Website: walmart
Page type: delivery-shipping
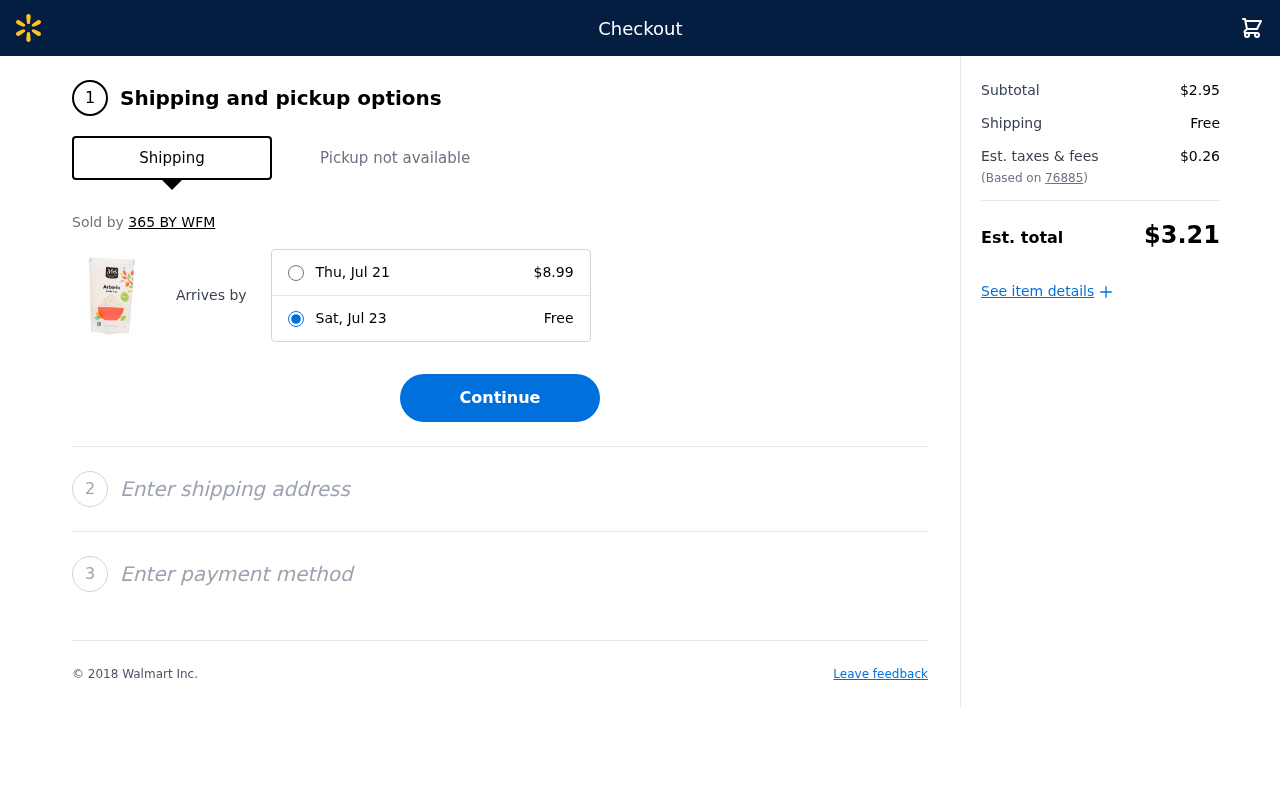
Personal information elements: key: PII_POSTCODE
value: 76885
Product elements: key: PRODUCT1_BRAND
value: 365 BY WFM
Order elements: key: ORDER_EXPRESS_DATE
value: Thu, Jul 21
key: ORDER_EXPRESS_PRICE
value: $8.99
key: ORDER_DELIVERY_DATE
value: Sat, Jul 23
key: ORDER_SHIPPING_COST
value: Free
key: ORDER_SUBTOTAL
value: $2.95
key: ORDER_SHIPPING_COST2
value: Free
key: ORDER_TAX
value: $0.26
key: ORDER_TOTAL
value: $3.21